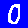
Digit: 0